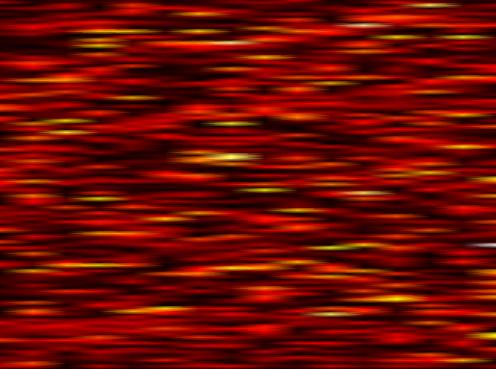
Label: UFMC